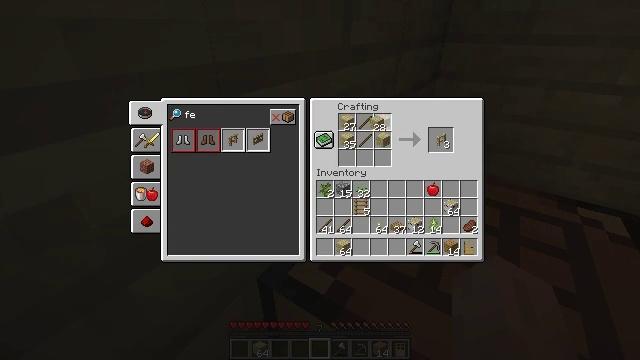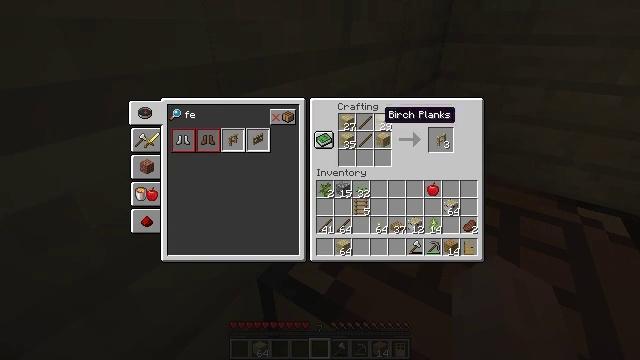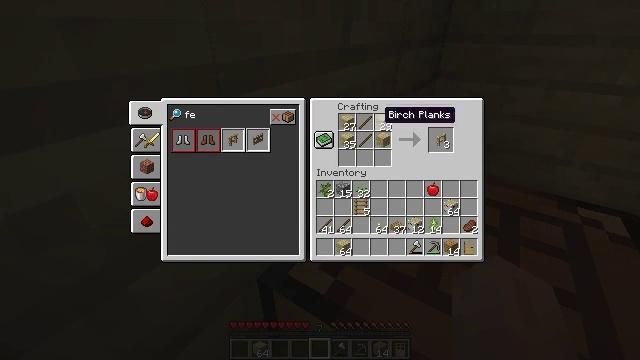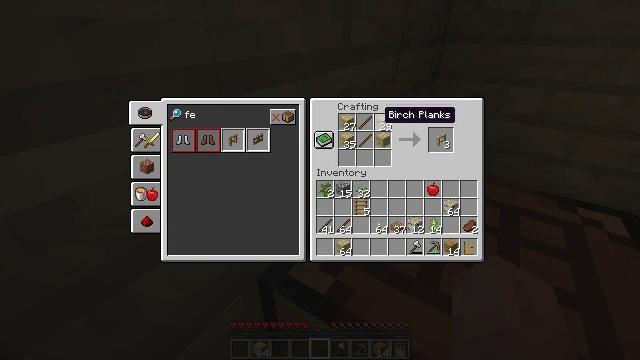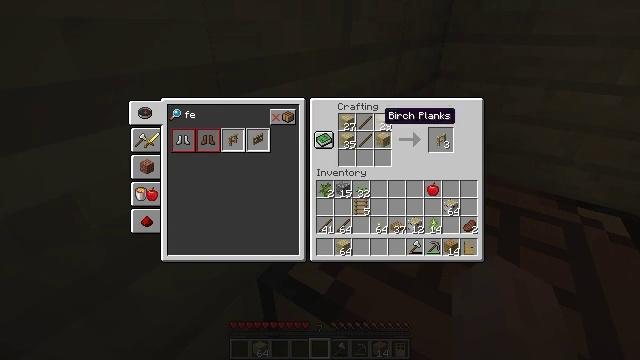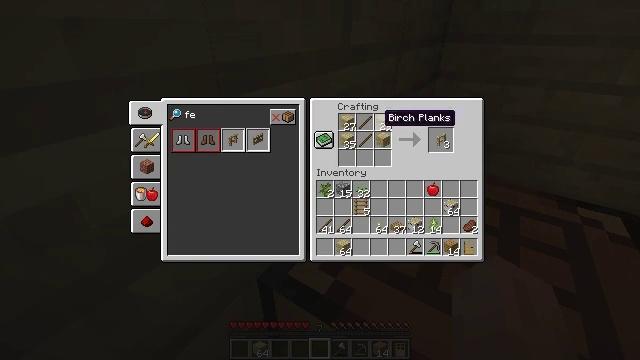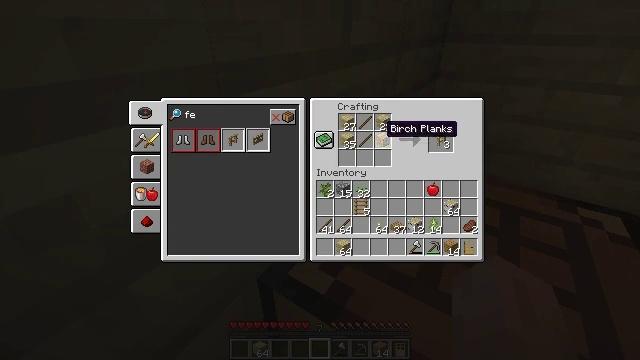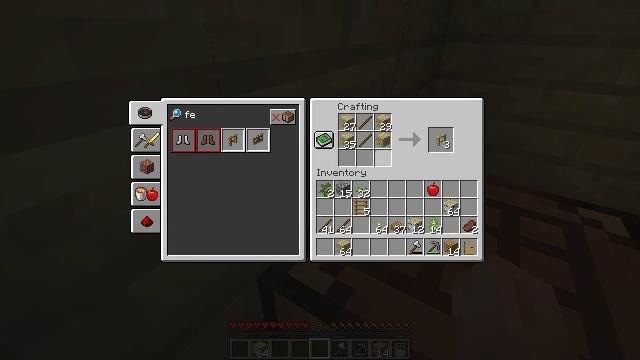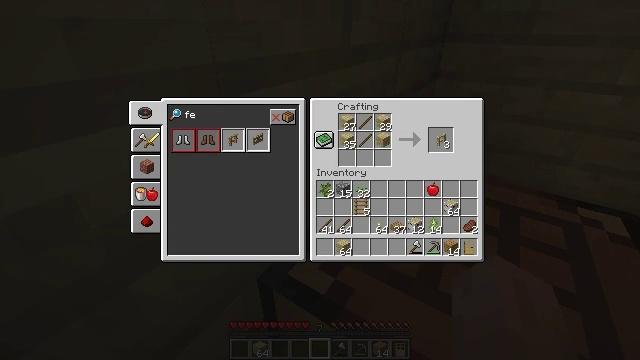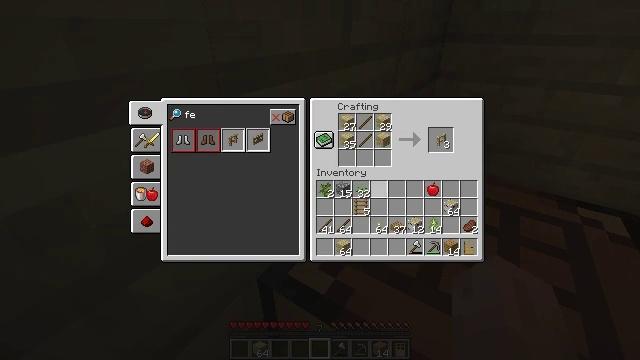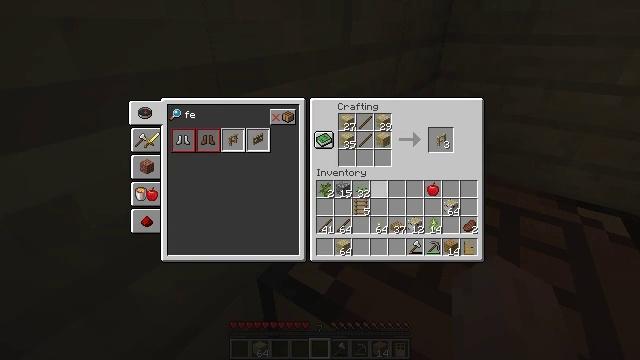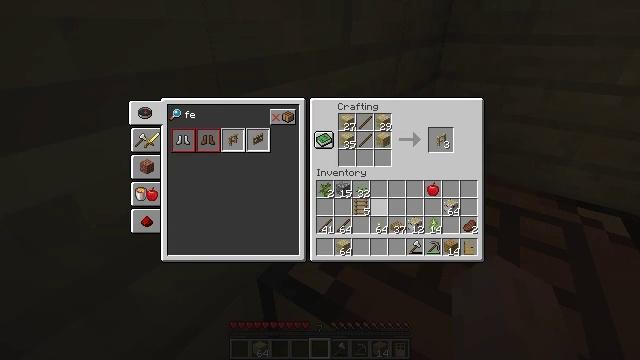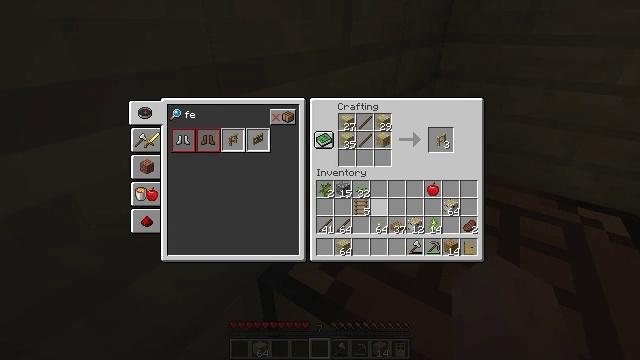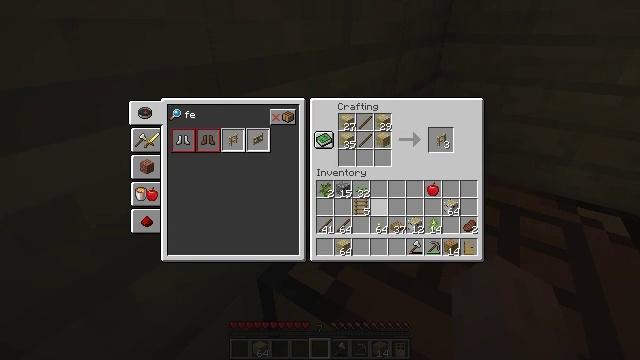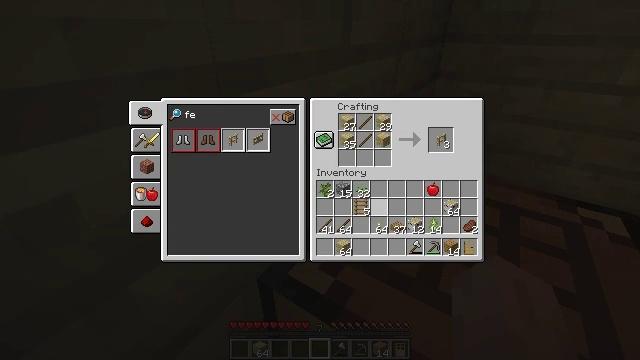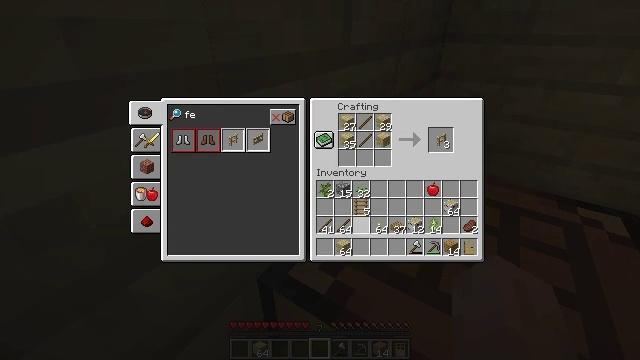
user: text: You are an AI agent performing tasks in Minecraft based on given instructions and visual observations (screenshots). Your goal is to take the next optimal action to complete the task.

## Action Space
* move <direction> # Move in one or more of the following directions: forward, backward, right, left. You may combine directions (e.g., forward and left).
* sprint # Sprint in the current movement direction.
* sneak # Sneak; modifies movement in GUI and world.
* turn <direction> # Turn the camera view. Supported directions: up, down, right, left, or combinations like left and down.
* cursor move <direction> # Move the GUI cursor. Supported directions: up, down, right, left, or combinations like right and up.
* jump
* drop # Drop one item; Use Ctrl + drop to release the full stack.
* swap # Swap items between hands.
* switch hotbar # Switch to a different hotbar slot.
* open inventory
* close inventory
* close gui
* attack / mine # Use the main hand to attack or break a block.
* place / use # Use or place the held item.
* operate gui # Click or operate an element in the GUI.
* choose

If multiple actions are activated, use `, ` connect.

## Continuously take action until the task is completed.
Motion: motion action
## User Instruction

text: Open your crafting table and produce a birch fence.
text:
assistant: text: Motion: no_op
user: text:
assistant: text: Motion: no_op
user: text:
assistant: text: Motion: no_op
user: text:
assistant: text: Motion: no_op
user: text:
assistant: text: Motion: no_op
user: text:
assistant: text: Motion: cursor move down
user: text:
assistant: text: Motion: cursor move down
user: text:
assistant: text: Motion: cursor move down
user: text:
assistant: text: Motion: cursor move down
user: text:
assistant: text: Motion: no_op
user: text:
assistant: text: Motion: cursor move down
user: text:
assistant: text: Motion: no_op
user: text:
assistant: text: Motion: no_op
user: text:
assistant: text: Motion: no_op
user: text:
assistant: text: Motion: cursor move left and down
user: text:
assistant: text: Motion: no_op
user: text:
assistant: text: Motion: no_op
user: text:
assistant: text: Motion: cursor move down
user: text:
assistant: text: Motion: no_op
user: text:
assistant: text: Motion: no_op
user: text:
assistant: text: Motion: no_op
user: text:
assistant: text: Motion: no_op
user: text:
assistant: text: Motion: no_op
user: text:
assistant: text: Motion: no_op
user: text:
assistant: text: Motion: no_op
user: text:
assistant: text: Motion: cursor move right
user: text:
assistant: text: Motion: cursor move right
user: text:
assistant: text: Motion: cursor move right
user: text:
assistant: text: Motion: no_op
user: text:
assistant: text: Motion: no_op